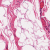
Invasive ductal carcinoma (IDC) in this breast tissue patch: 0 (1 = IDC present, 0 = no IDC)